Question: I want to add 2 cells one as header the segue form the previous tableview and the the second cell for details like this prototype .
First Cell class "courseCell"
Second Cell Class "DetailsTVC"
I found many way but it doesn't work I hope someone help
> '''
I couldn't follow with this instruction
Initialize your custom tableviewcell - CustomCell1 and CustomCell2
Since tableviewcell is a subclass of UIView you can add it as a subview.
'''
'''
[TableCell addSubview:CustomCell1];
[TableCell addSubview:CustomCell2];
cell?.addSubview(<#view: UIView>)
[cell ?.addSubview(<#view: UIView>)]
'''

'''
override func tableView(tableView: UITableView!, cellForRowAtIndexPath indexPath: NSIndexPath!, object: PFObject!) -> PFTableViewCell {
var cell = tableView.dequeueReusableCellWithIdentifier("cell" , forIndexPath : indexPath) as? courseCell
if cell == nil
{
cell = courseCell(style: UITableViewCellStyle.Default, reuseIdentifier: "cell")
}
cell?.name.text = object["title"] as! String!
cell?.location.text = object["Location"] as! String!
return cell!
}
'''
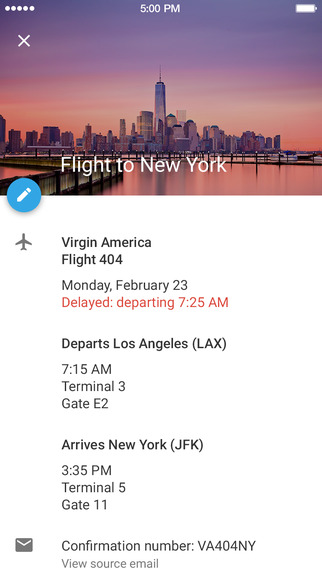
Answer: To accomplish it:
'''
TableViewController
- Tableview
- TableViewHeader (create a UIView subclass for this view)
- TableViewContent (datasource)
- TableViewCell1 (virgin american fligth ...)
- TableViewCell1 (departs los angeles)
- TableViewCell1 (arrives new york)
'''
Note that you dont need XIB file to your tableviewController